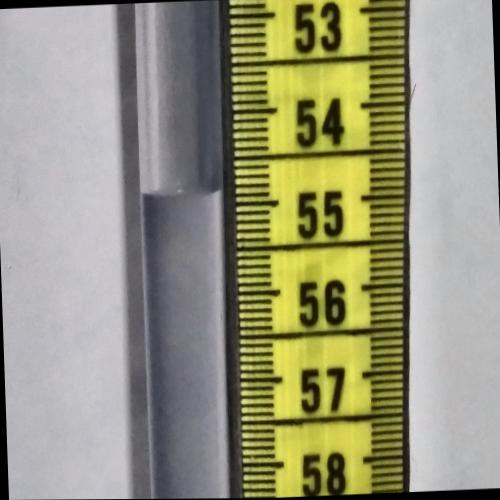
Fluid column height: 54.9 cm